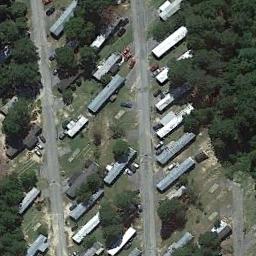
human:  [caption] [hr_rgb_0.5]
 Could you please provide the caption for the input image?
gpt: The mobile home park has some mobile homes on the grass and lots of trees and two roads go through the mobile home park .

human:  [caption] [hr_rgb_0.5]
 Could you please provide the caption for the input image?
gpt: Many trees are in the mobile home park .

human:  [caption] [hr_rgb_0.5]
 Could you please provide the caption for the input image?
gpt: The mobile home park is on the grass next to some trees and road .

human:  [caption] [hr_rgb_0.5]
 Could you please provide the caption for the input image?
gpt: There are hundreds of neatly stowed mobile homes in this area .

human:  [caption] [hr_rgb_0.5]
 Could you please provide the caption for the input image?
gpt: There are some buildings and green trees in the mobile home park .